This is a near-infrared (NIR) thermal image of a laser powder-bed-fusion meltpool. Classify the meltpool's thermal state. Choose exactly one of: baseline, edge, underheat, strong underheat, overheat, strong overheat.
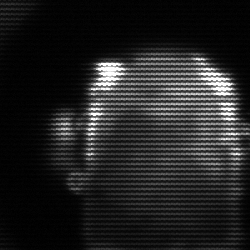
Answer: baseline